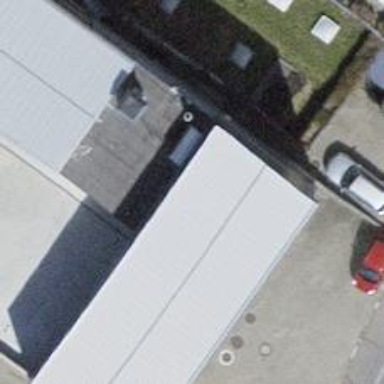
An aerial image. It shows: Car repair shop.